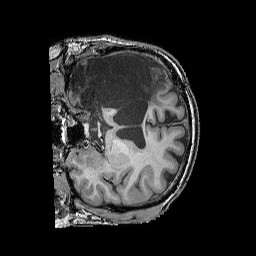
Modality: T1w
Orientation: coronal
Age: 40
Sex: male
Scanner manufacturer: siemens
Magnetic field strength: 3 T
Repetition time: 2.25 s
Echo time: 0.00411 s